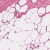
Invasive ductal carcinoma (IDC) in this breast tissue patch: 0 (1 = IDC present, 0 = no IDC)